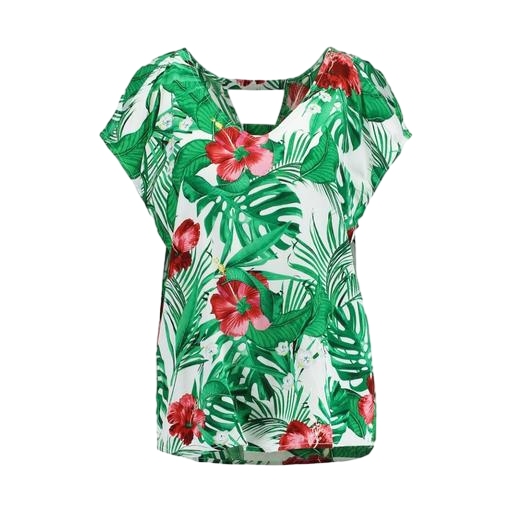
multicolor floral-print t-shirt only macy, tropical looking shirt, short-sleeve top only macy, white background